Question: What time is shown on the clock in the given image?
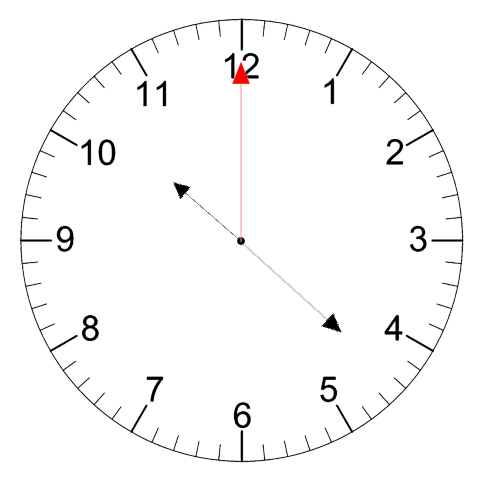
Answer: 10:22:00